Interaction volume radius: 5 \u00c5
Interaction volume height: 20 \u00c5
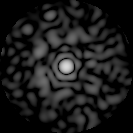
Disorder parameter: 0.8464